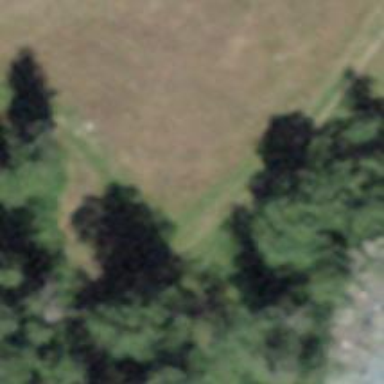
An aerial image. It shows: Bench.